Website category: sports
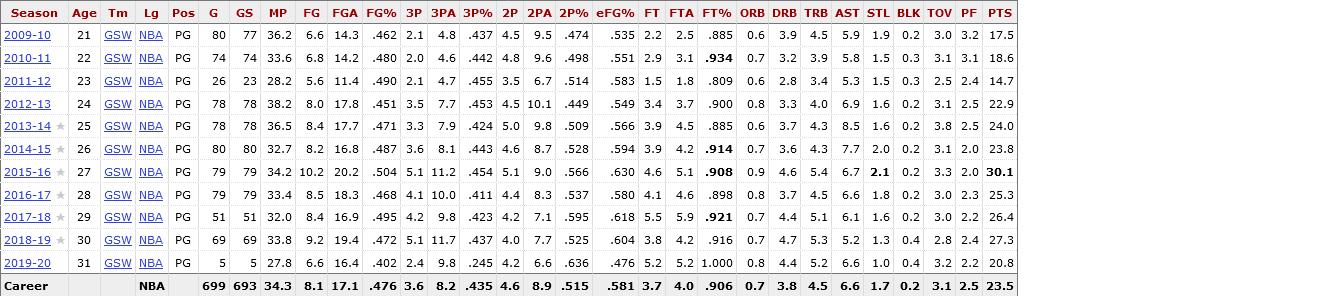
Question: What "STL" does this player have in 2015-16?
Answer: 2.1

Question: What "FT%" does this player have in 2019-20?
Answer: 1.000

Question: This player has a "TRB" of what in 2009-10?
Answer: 4.5

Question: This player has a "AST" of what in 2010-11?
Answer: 5.8

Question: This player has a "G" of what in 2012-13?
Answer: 78

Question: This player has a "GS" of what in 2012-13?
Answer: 78

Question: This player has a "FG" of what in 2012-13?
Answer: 8.0

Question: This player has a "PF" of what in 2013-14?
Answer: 2.5

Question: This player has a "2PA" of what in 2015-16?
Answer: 9.0

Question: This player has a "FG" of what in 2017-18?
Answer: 8.4

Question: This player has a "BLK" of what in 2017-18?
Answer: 0.2

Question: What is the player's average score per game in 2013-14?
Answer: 24.0

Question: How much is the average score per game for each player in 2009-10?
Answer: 17.5

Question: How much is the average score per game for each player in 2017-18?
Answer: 26.4

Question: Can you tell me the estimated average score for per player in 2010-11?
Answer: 18.6

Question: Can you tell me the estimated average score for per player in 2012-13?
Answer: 22.9

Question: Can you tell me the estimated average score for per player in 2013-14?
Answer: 24.0

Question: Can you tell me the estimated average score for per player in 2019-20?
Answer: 20.8

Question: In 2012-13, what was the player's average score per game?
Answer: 22.9

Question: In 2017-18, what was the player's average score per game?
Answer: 26.4

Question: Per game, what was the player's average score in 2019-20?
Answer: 20.8